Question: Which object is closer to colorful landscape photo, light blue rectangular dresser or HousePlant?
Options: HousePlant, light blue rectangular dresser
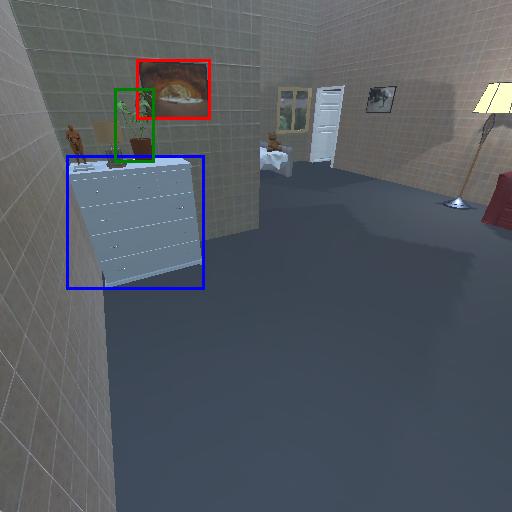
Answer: HousePlant